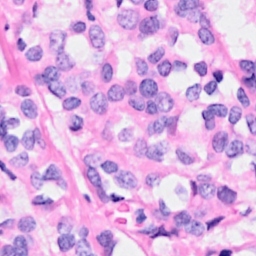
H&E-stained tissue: Breast